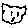
Label: cat